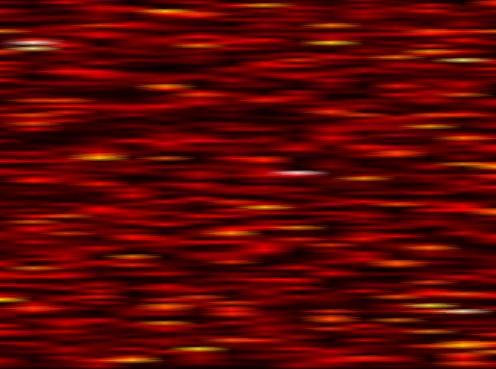
Label: UFMC